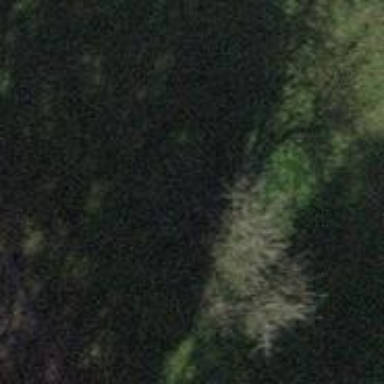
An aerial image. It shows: Single tag "natural: tree."